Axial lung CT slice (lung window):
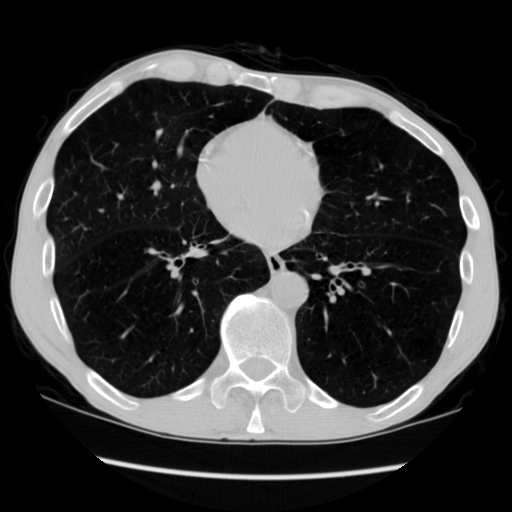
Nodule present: no